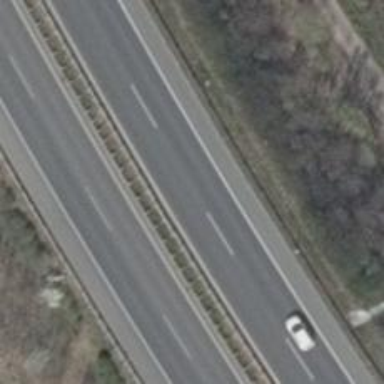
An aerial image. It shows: Trunk motorroad.